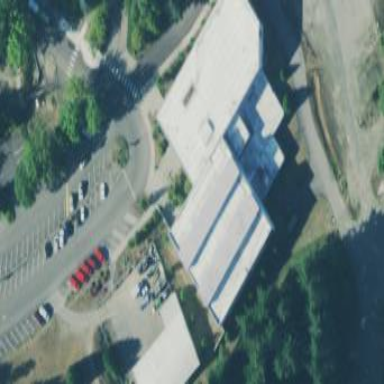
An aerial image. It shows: College building.